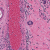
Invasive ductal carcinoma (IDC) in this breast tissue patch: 0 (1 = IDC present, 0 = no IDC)